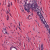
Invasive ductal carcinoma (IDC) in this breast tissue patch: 0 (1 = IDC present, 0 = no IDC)